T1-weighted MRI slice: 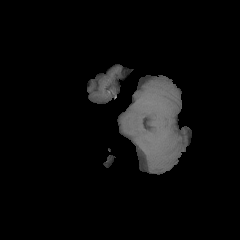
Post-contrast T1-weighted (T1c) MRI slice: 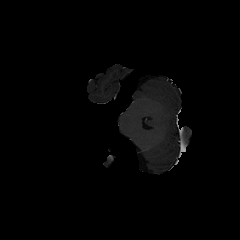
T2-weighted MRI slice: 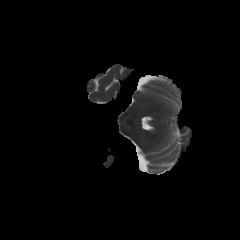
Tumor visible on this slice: no